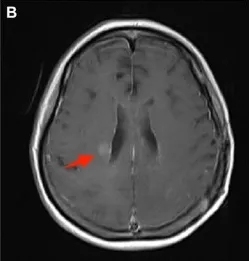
Eight months after operation, head MRI showed multiple cerebrospinal fluid dissemination metastases in the brain. (B) The arrow points to the metastatic tumor near the right ventricle.
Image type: radiology (mri)